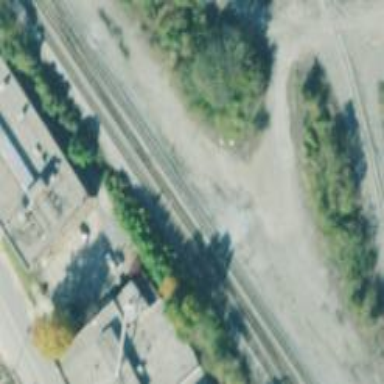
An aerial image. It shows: Abandoned spur railway.